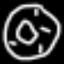
Label: donut